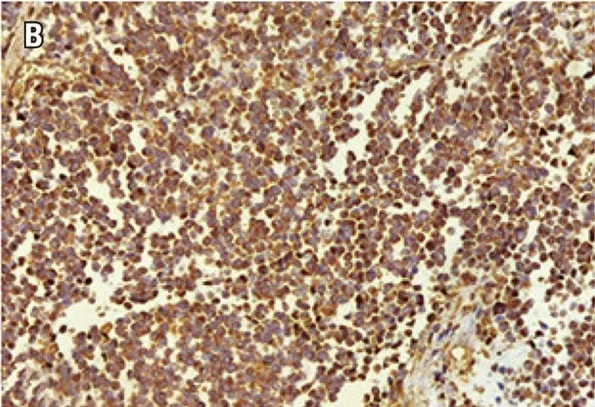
Immunohistochemical analysis that revealed strong positivity of vimentin.
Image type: pathology (immunostaining)